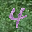
Label: 4